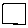
Label: square